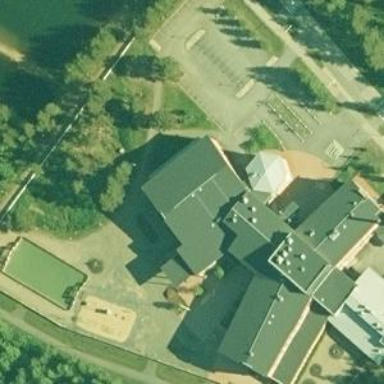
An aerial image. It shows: School building.